Aerial crown-view tile of a tropical tree (Barro Colorado Island, Panama), acquired 20240611:
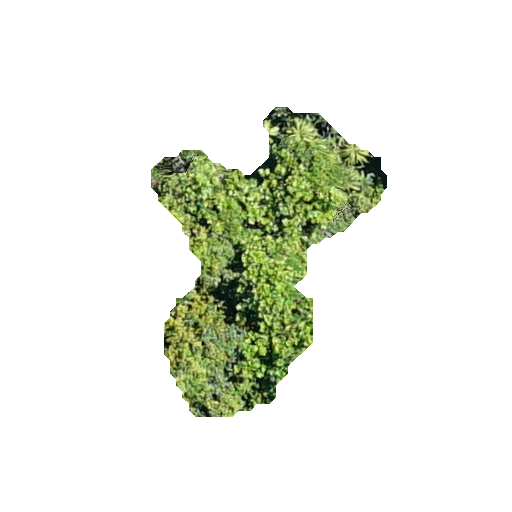
Species: Anacardium excelsum
GBIF accepted scientific name: Anacardium excelsum
Crown area: 62.33 m²